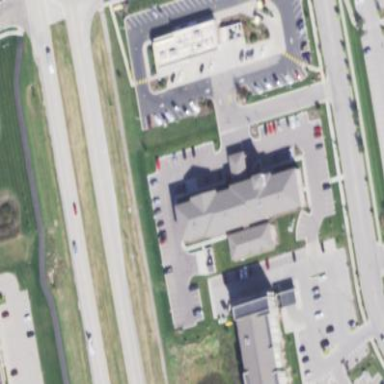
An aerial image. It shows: Hotel building.